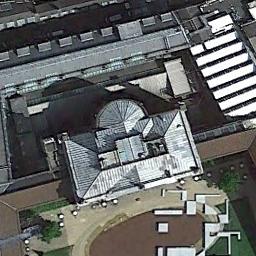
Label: church